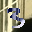
Label: 3